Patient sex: M
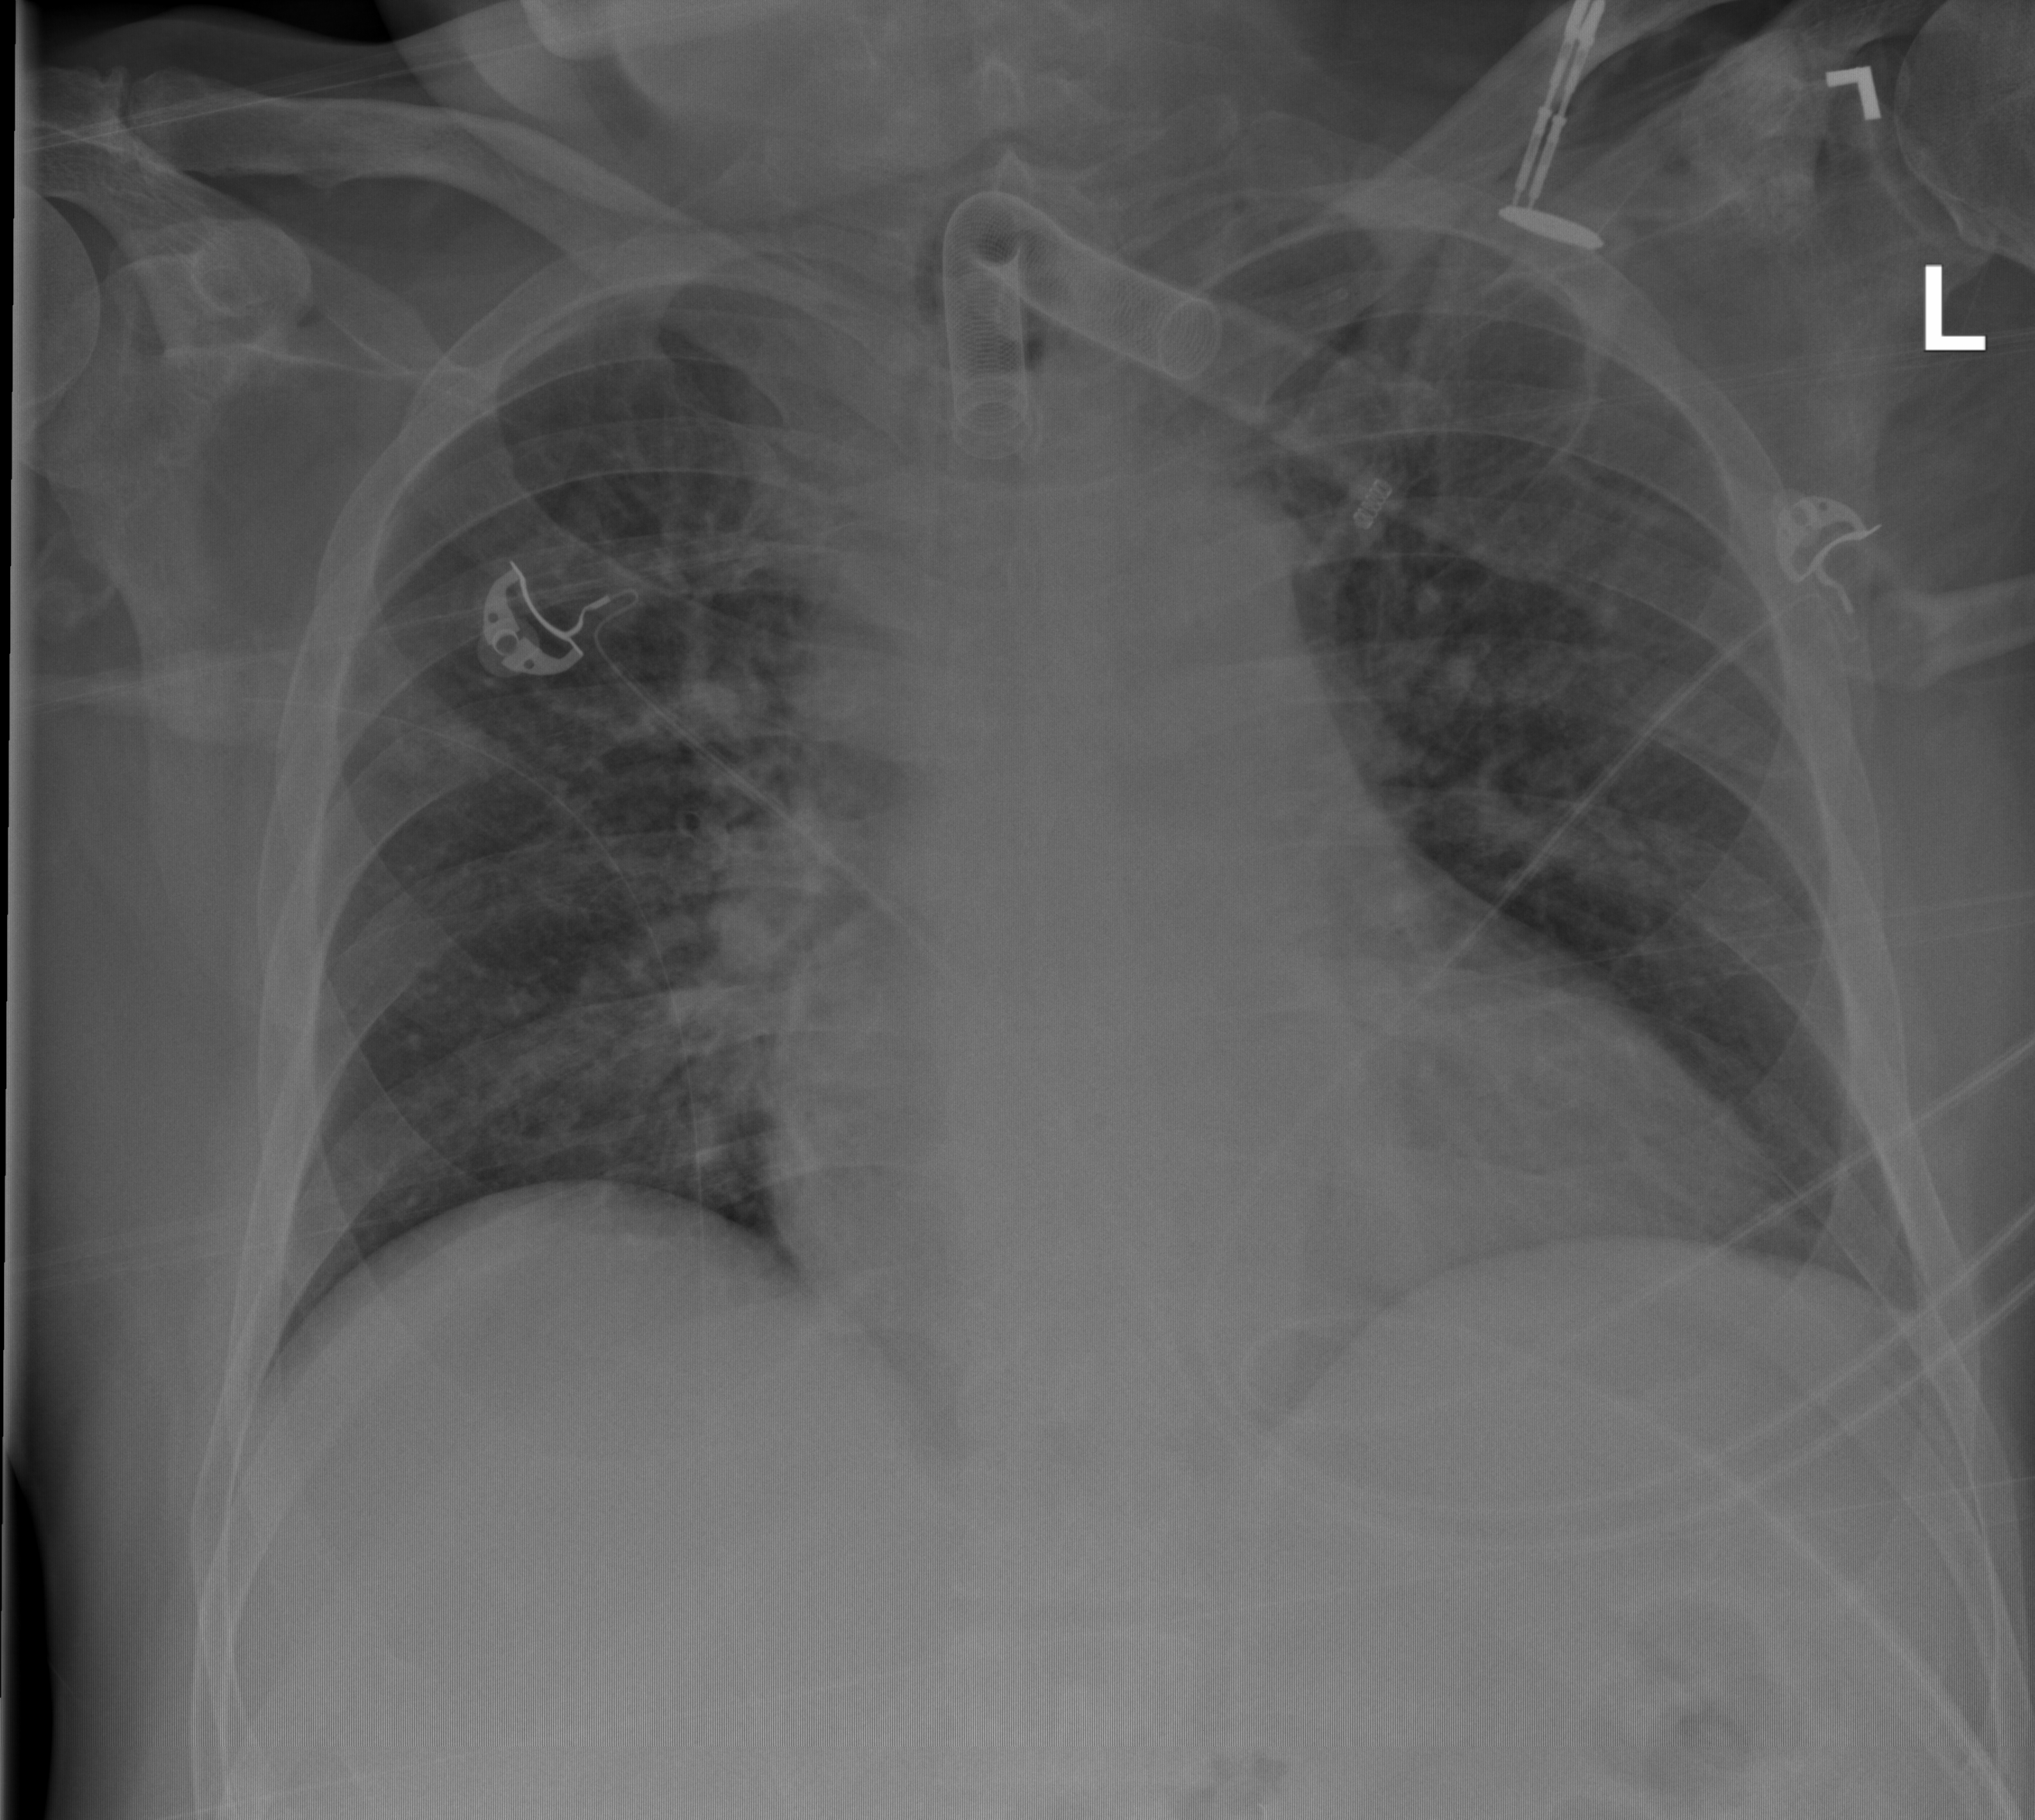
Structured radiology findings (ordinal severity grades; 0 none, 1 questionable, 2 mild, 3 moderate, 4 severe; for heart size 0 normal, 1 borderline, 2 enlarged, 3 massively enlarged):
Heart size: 2
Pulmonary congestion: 2
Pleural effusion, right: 0
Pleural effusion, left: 1
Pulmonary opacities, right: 1
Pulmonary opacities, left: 1
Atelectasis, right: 1
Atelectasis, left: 1